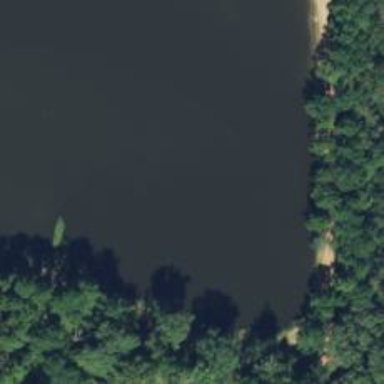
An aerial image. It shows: Reservoir.